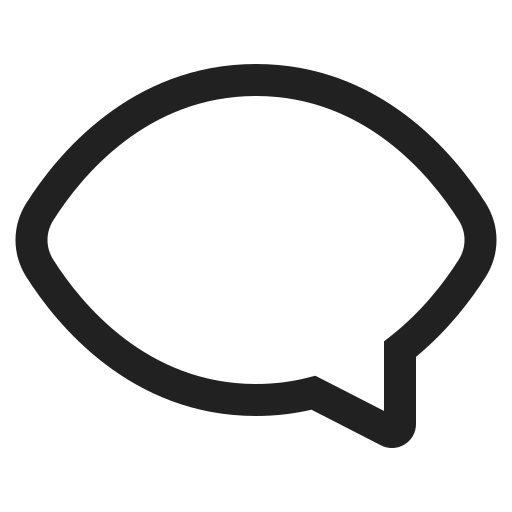
left speech bubble high contrast